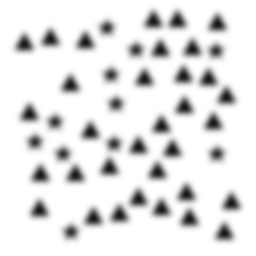
Squares: 0
Triangles: 33
Stars: 11
Total shapes: 44